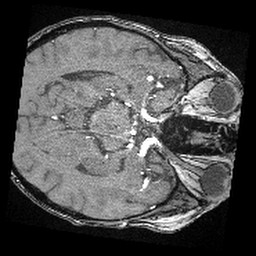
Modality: angio
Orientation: axial
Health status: ill
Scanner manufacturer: siemens
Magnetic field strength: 3 T
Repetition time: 0.022 s
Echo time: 0.00401 s